Question:
My data is shown above. I have 9 binary variables and there can be 27 combinations from 9 binary variables. I want to get sum or mean value of raltv in terms of 27 combinations.
In other words, I want to get 3 of 3X3 tables and the elements of the table are mean (raltv) (or sum (raltv)) of each combination.
Moreover, I also want to frequency value in each combination.
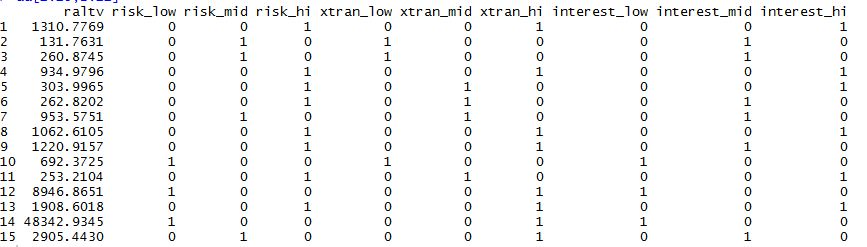
Answer: Since the columns are mutually exclusive, I think you'd ultimately be better off collapsing each of those groups of 3 columns to one variable labelled 1/2/3 or low/mid/hi and then using tapply to calculate means in each group. E.g.:
'''
dat <- data.frame(raltv=1:6,one_low=c(1,1,0,0,0,0),one_med=c(0,0,1,1,0,0),one_hi =c(0,0,0,0,1,1),two_low=c(1,1,0,0,0,0),two_med=c(0,0,1,1,0,0),two_hi =c(0,0,0,0,1,1),thr_low=c(1,1,0,0,0,0),thr_med=c(0,0,1,1,0,0),thr_hi =c(0,0,0,0,1,1))
'''
Looking like:
'''
raltv one_low one_med one_hi two_low two_med two_hi thr_low thr_med thr_hi
1 1 1 0 0 1 0 0 1 0 0
2 2 1 0 0 1 0 0 1 0 0
3 3 0 1 0 0 1 0 0 1 0
4 4 0 1 0 0 1 0 0 1 0
5 5 0 0 1 0 0 1 0 0 1
6 6 0 0 1 0 0 1 0 0 1
'''
Process it:
'''
dat$one <- c("low","med","hi")[col(dat[2:4])[dat[2:4]==1]]
dat$two <- c("low","med","hi")[col(dat[5:7])[dat[5:7]==1]]
dat$thr <- c("low","med","hi")[col(dat[8:10])[dat[8:10]==1]]
tapply(dat$raltv,dat[c("one","two","thr")],mean)
#, , thr = hi
#
# two
#one hi low med
# hi 5.5 NA NA
# low NA NA NA
# med NA NA NA
#
#, , thr = low
#
# two
#one hi low med
# hi NA NA NA
# low NA 1.5 NA
# med NA NA NA
#
#, , thr = med
#
# two
#one hi low med
# hi NA NA NA
# low NA NA NA
# med NA NA 3.5
'''